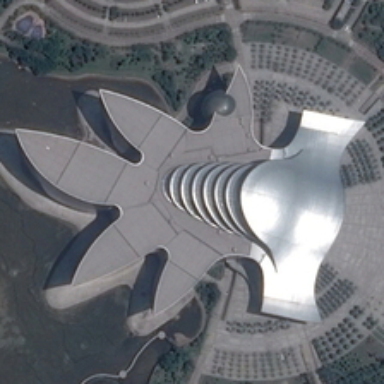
Some green trees are around a center building .